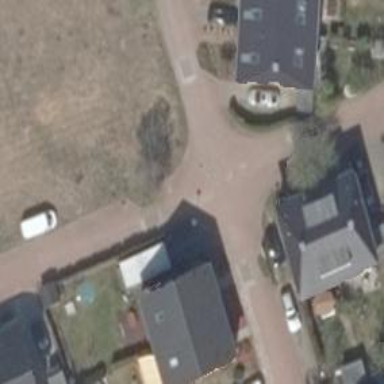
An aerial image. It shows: Traffic calming table.